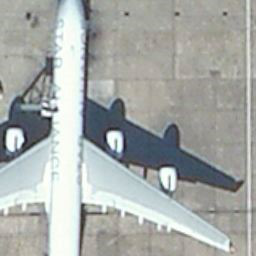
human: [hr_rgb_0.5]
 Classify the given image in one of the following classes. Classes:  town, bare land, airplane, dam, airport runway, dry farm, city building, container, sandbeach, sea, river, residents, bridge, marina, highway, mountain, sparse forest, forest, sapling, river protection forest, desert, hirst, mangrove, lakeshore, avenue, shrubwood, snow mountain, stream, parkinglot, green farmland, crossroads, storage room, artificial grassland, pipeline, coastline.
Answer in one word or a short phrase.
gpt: airplane